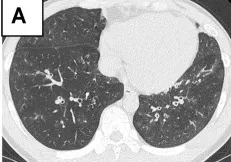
Radiological findings. (A) High-resolution computed tomography (HRCT) findings on admission showing bronchial wall thickening and centrilobular nodules in the lower lobe of both lungs.
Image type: radiology (ct)